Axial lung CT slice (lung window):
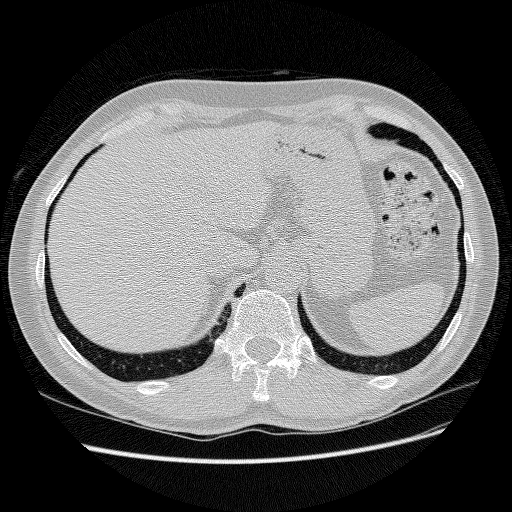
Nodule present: no